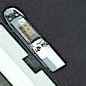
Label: civil